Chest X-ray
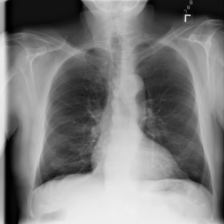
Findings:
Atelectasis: negative
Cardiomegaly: negative
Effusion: negative
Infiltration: positive
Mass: negative
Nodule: negative
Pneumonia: negative
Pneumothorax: negative
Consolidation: negative
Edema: negative
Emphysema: negative
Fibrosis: negative
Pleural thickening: negative
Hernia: negative